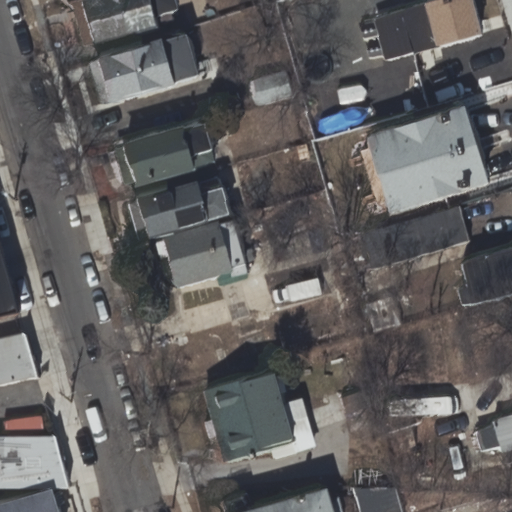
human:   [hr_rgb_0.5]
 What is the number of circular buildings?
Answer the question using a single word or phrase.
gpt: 0

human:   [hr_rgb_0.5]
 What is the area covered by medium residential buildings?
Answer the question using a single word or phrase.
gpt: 0m2

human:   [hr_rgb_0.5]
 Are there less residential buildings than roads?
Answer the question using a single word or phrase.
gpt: no

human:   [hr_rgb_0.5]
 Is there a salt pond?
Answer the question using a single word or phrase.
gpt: no

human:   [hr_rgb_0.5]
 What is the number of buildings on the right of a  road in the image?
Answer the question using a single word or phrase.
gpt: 2

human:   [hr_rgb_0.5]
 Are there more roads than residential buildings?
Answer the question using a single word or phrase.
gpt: no

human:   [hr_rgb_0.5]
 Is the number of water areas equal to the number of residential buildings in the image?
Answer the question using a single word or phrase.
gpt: no

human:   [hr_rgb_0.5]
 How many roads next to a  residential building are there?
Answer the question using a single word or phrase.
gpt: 2

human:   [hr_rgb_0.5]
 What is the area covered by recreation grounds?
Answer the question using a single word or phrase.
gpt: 0m2

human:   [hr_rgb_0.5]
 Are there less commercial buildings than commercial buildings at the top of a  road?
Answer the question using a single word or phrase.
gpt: no

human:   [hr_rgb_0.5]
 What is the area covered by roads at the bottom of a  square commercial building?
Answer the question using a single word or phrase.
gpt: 0m2

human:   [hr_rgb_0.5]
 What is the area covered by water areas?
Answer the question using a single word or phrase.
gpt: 0m2

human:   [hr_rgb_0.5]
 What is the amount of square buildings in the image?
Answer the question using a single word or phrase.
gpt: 0

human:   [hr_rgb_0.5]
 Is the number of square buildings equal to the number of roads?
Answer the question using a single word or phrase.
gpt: no

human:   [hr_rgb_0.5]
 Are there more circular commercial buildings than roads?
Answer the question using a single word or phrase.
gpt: no

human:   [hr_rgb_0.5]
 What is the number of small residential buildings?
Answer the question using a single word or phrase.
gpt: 3

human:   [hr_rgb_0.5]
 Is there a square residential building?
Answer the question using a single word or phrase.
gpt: no

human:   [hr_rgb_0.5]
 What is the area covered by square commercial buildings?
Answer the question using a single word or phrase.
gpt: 0m2

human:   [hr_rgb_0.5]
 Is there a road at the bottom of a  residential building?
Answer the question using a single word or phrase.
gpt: no

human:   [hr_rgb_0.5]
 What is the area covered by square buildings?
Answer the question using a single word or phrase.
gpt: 0m2

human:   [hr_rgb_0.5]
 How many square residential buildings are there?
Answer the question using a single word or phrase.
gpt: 0

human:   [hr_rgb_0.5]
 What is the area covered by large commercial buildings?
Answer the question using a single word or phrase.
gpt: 0m2

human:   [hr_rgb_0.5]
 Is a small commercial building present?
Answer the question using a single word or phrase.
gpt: no

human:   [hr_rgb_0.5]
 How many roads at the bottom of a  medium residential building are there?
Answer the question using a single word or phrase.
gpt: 0

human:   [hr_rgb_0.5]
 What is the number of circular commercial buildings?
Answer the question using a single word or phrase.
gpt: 0

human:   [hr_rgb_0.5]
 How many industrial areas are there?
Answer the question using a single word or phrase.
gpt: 0

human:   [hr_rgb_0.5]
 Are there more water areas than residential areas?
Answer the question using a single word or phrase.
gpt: no

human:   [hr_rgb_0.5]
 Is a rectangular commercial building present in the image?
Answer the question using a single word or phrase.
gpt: no

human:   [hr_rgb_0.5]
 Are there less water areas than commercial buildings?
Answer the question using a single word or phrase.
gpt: no

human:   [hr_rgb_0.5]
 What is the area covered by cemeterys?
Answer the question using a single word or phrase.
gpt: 0m2

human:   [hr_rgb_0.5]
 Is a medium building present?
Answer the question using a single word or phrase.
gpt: no

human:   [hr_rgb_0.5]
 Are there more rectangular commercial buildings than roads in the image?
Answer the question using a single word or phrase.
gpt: no

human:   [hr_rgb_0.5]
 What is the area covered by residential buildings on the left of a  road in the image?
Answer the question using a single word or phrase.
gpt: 4m2

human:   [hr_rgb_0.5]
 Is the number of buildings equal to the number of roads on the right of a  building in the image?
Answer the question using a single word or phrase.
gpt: no

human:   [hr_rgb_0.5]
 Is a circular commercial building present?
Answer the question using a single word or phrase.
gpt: no

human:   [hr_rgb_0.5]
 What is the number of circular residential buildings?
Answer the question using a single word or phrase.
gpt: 0